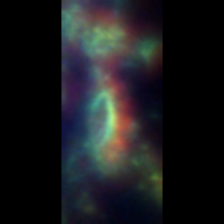
Taxon: Diatom_aggregate
Group: Diatoms